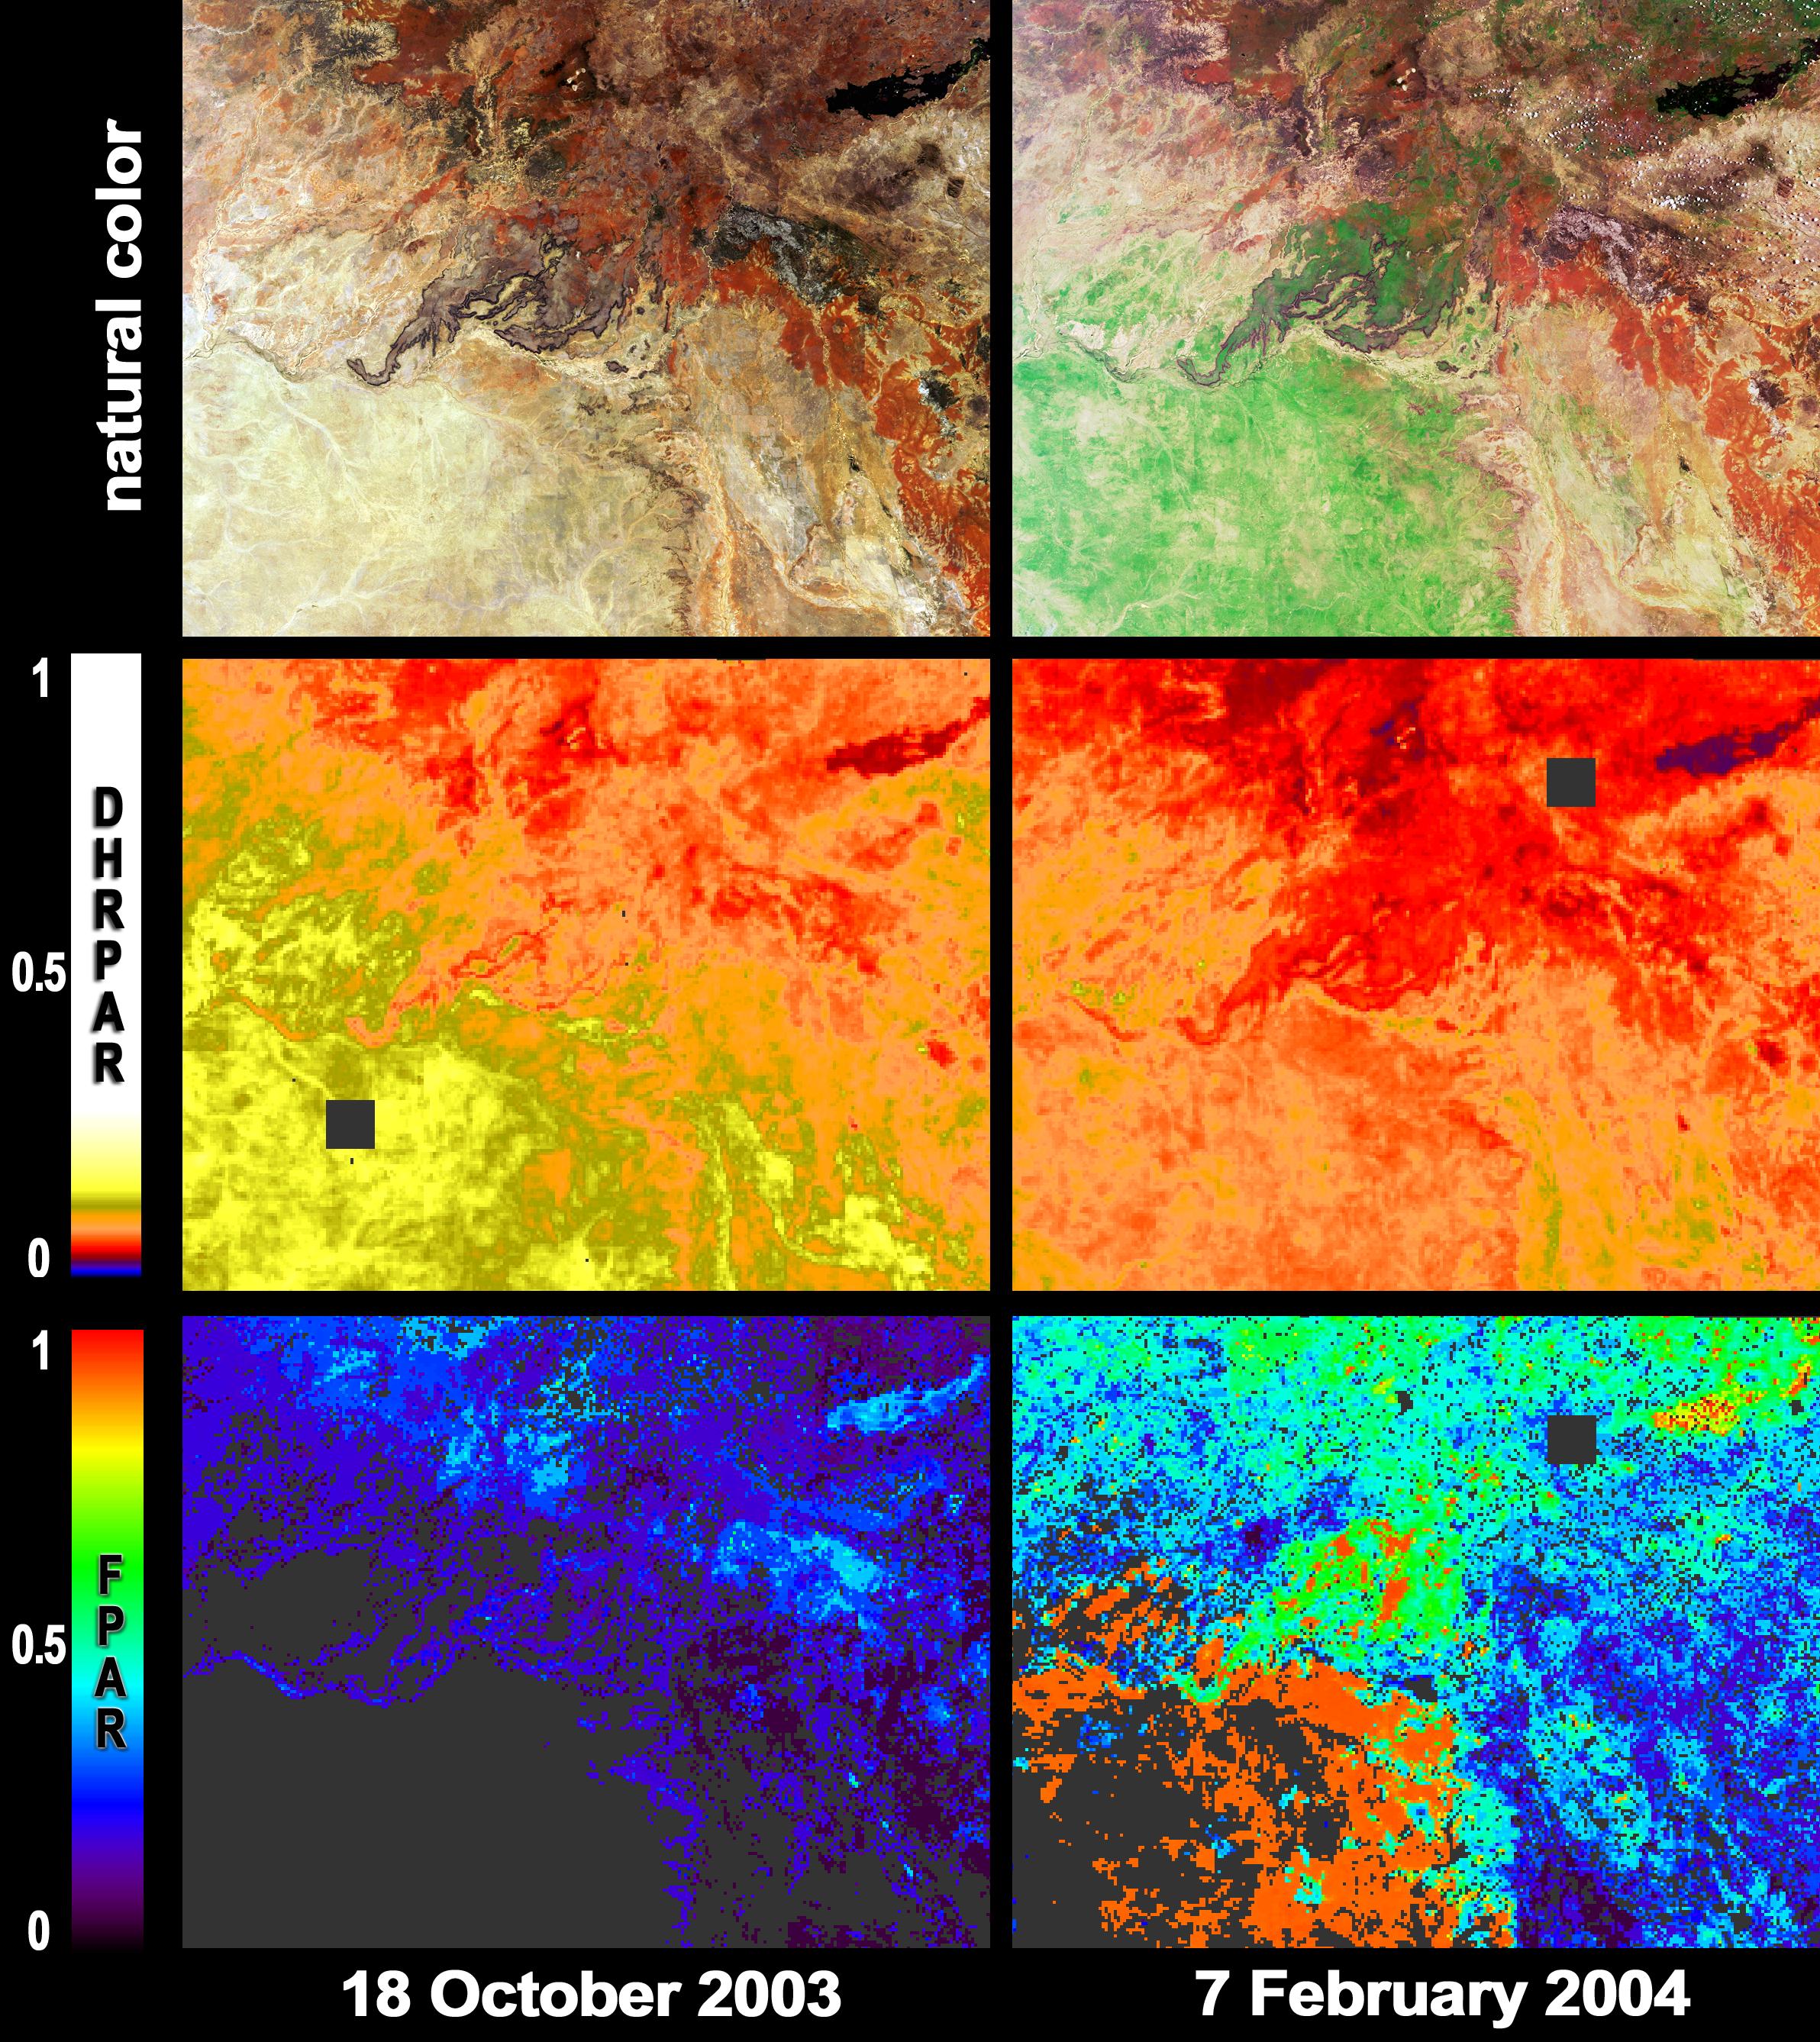
Greener Pastures in Northern Queensland, Australia Earth, Terra